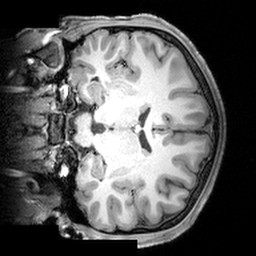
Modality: T1w
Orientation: coronal
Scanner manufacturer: siemens
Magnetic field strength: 3 T
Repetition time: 1.9 s
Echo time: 0.00397 s